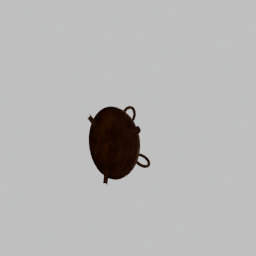
Label: decoration